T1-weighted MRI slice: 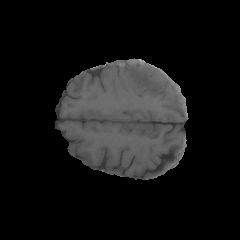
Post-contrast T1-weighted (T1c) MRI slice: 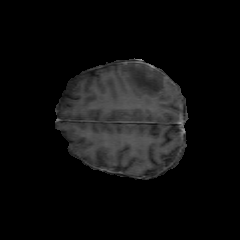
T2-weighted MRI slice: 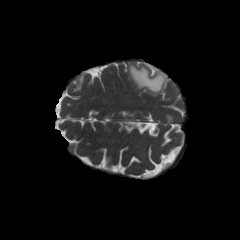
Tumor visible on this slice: yes